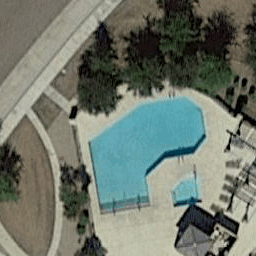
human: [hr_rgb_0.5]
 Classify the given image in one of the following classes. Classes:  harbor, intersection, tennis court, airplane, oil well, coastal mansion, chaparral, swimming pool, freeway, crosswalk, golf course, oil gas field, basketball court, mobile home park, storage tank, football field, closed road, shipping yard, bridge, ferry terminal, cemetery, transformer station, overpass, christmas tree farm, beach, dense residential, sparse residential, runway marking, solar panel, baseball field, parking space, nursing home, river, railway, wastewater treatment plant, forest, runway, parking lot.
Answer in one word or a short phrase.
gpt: swimming pool